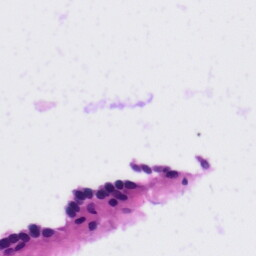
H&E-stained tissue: Tonsil